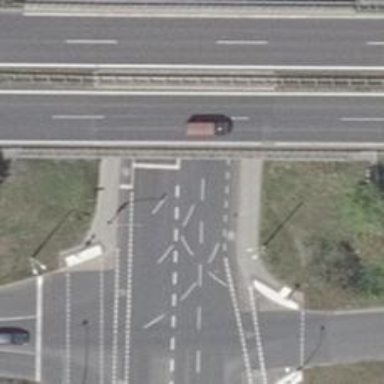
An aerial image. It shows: Secondary road with asphalt surface and designated cycle lane.